Field crop: maize
Growth stage: 2
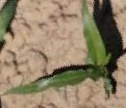
Species: maize